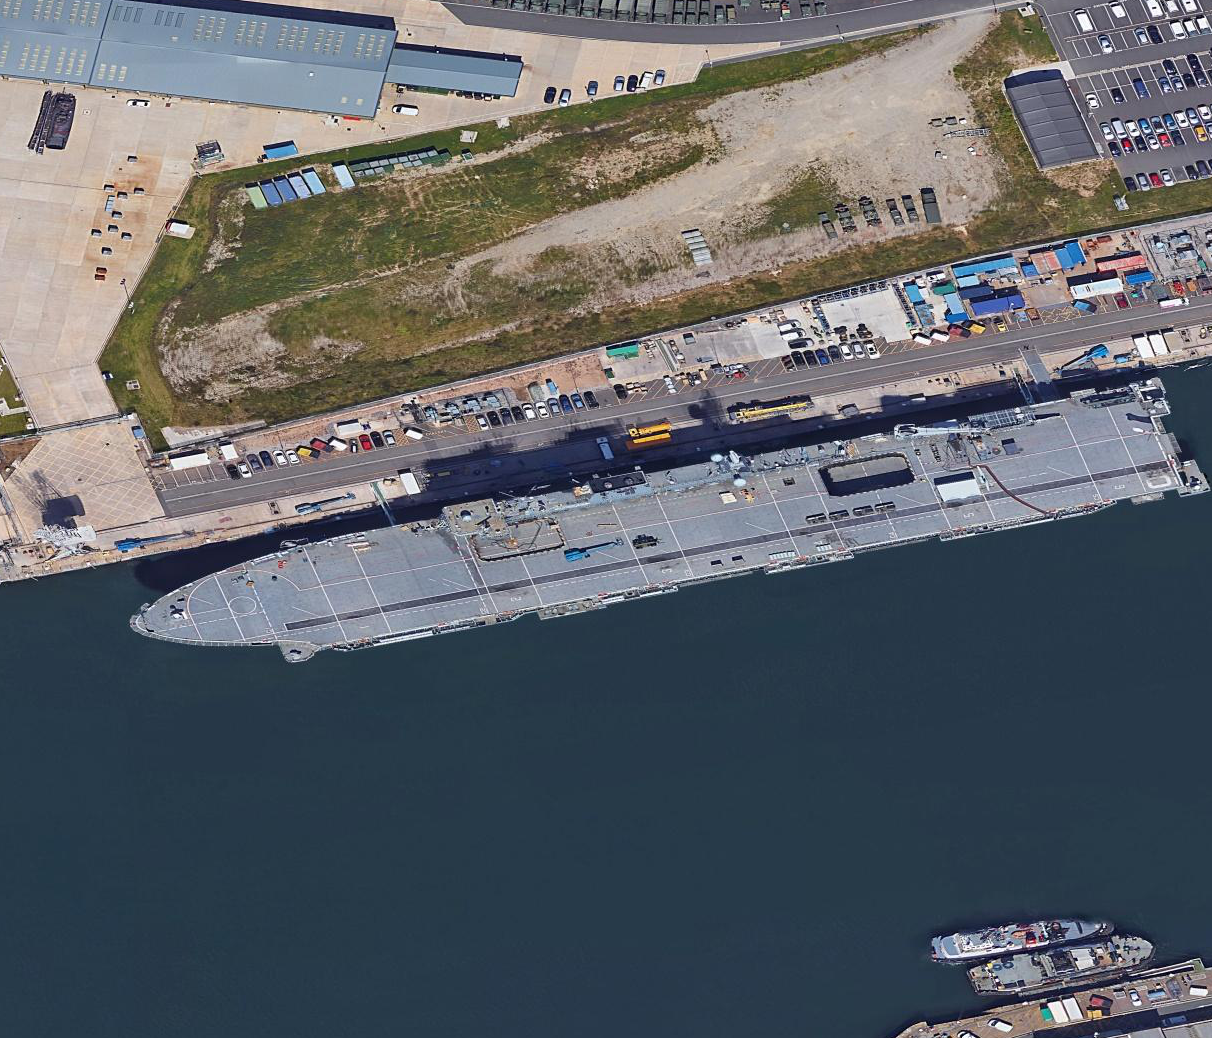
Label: assault